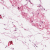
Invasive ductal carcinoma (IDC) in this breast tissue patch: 0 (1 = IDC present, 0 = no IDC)